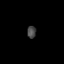
Tissue: lung
Cell type: Epithelial cells
Senescence score: 0.6896
Nuclear area (px): 107
Mean DAPI intensity: 70.084